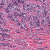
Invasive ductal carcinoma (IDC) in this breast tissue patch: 1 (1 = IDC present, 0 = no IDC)